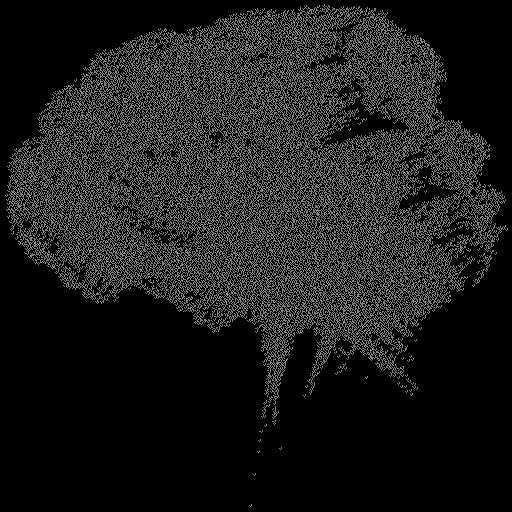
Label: broccoli